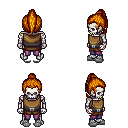
a pixel art fantasy rpg character, male body template, skeleton, leather chest armor, magenta pants, dark blonde long topknot hairstyle, white slippers, four views (front, back, left, right), 2x2 character sprite sheet, small pixel art, hard edges, no anti-aliasing